Question: How do I detect the version of iOS using Telerik AppBuilder (Cordova.js)? That would be great if the same method was used for finding the version for any mobile platform, but I need it specifically for iOS.
Please let me know if there is any other information I need to provide.
Thank you in advance.
---
Here is the information found in the mobileOS object:

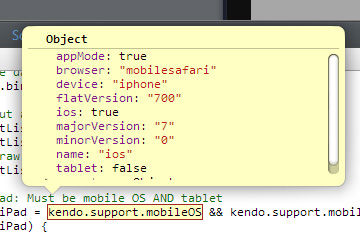
Answer: Look at the mobileOS object. It is filled is all kinds of good info about the device that is running the app.
'''
// isiPad: Must be mobile OS AND ipad
var isiPad = kendo.support.mobileOS && kendo.support.mobileOS.device == 'ipad';
if (isiPad) {
'''